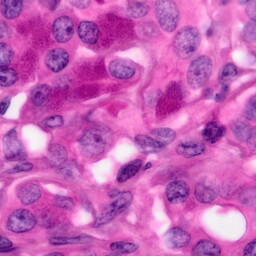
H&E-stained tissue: Pancreatic